【题型】填空题　【知识点】平面几何　【难度】easy
如图，在$\odot O$中， 弧$AC$与弧$BD$相等，$\angle 1=30^\circ$，则$\angle 2=\underline{\quad\quad}^\circ$．

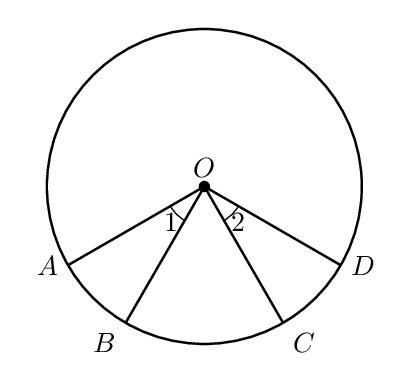
【解答】
\vspace{8pt}
\noindent
\textbf{【答案】}$30$

\vspace{3pt}
\noindent
\textbf{【知识点】}利用弧、弦、圆心角的关系求解

\noindent
\textbf{【分析】}由弧$AC$与弧$BD$相等推得弧$AB$和弧$CD$相等，再根据在同圆中，等弧所对的圆心角相等，从而求出$\angle 2$的度数．

\vspace{5pt}
\noindent
\textbf{【详解】}解：$\because$弧$AC$与弧$BD$相等，

\noindent
$\therefore$弧$AB$和弧$CD$相等，

\noindent
$\therefore \angle 2 = \angle 1 = 30^\circ$；

\noindent
故答案为：$30$．

\vspace{5pt}
\noindent
\textbf{【点睛】}本题考查圆心角、弧、弦的关系，熟练掌握等弧所对的圆心角相等是解题的关键．